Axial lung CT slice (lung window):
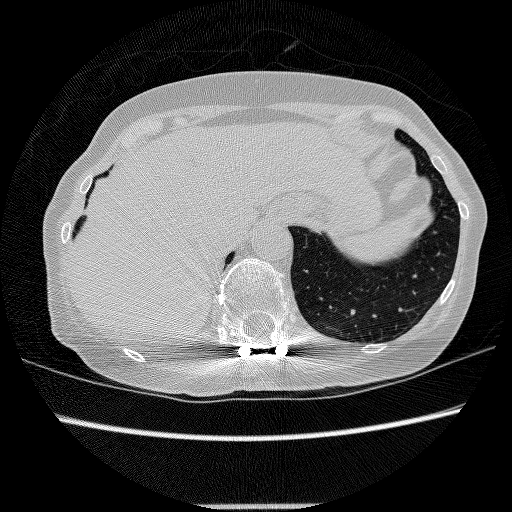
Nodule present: no